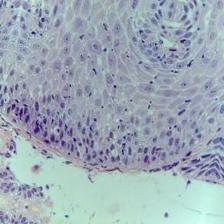
Diagnosis: Normal